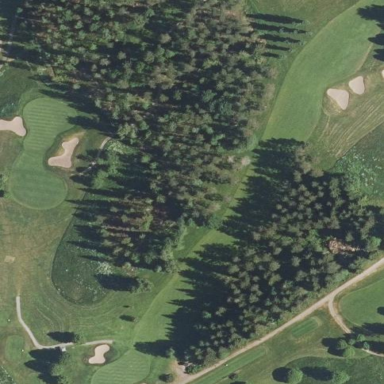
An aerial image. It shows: Golf fairway surrounded by grass.